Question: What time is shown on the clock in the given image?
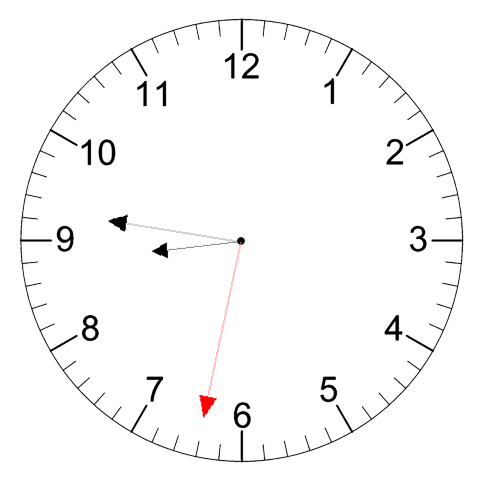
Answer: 08:46:32